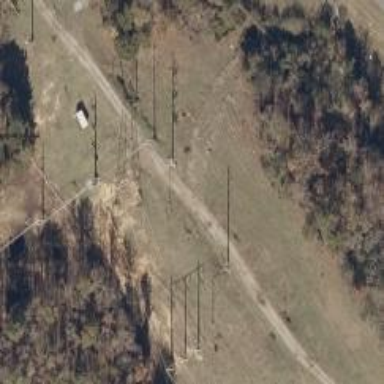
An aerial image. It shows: Power tower.